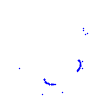
Particle: kaon